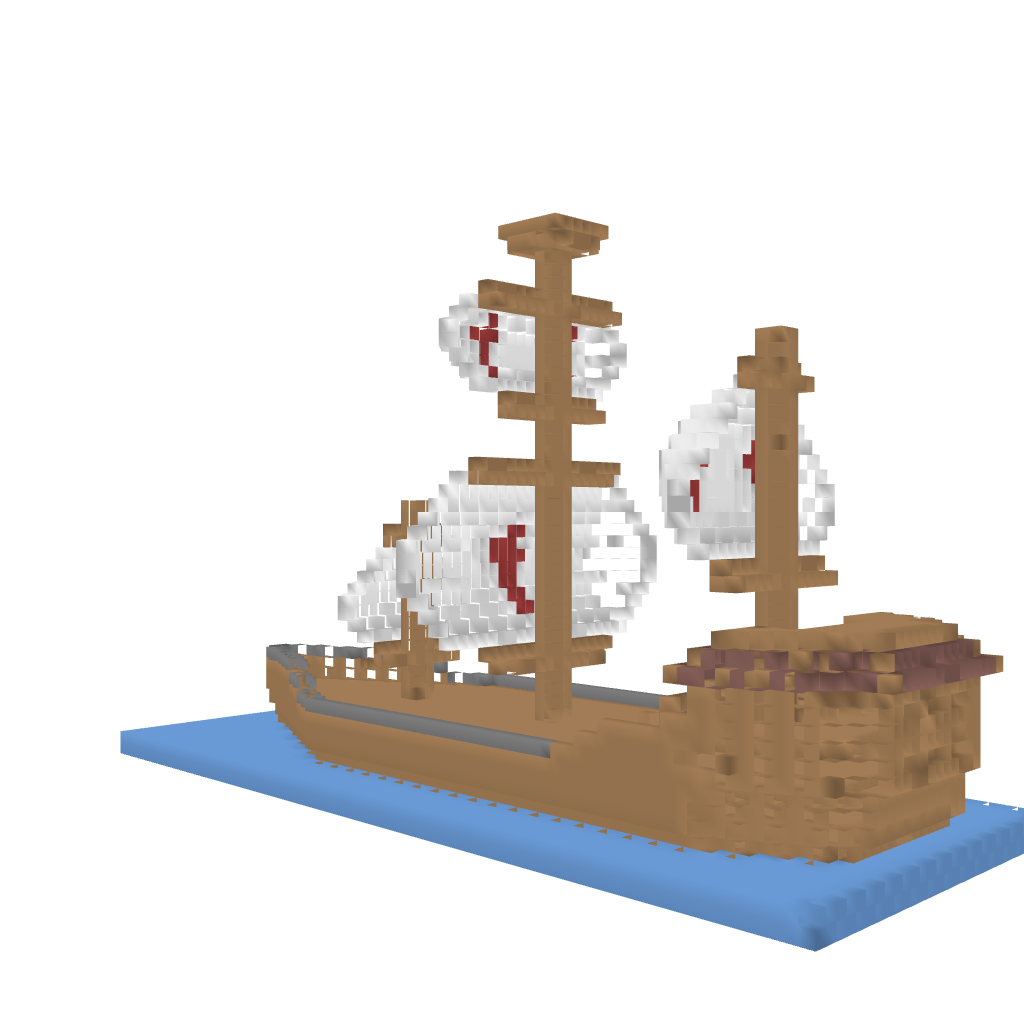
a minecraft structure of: The ship of the Templars high quality